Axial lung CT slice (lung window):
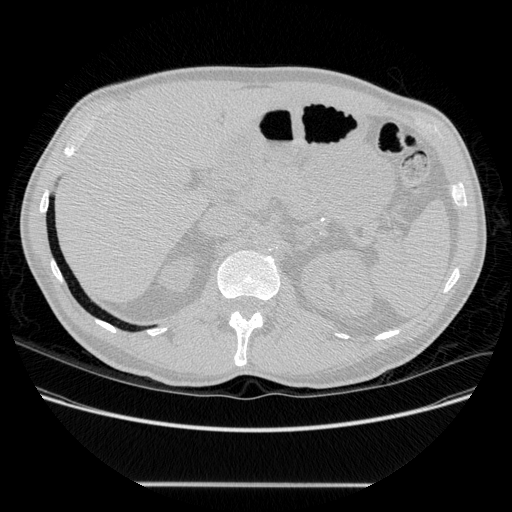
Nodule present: no